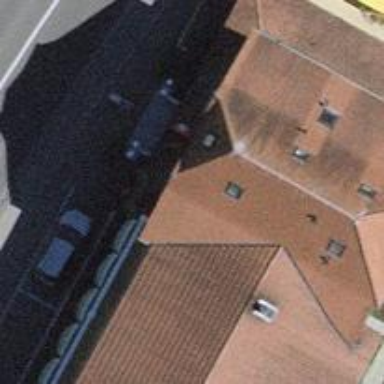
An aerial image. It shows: Restaurant located within hotel.